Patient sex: M
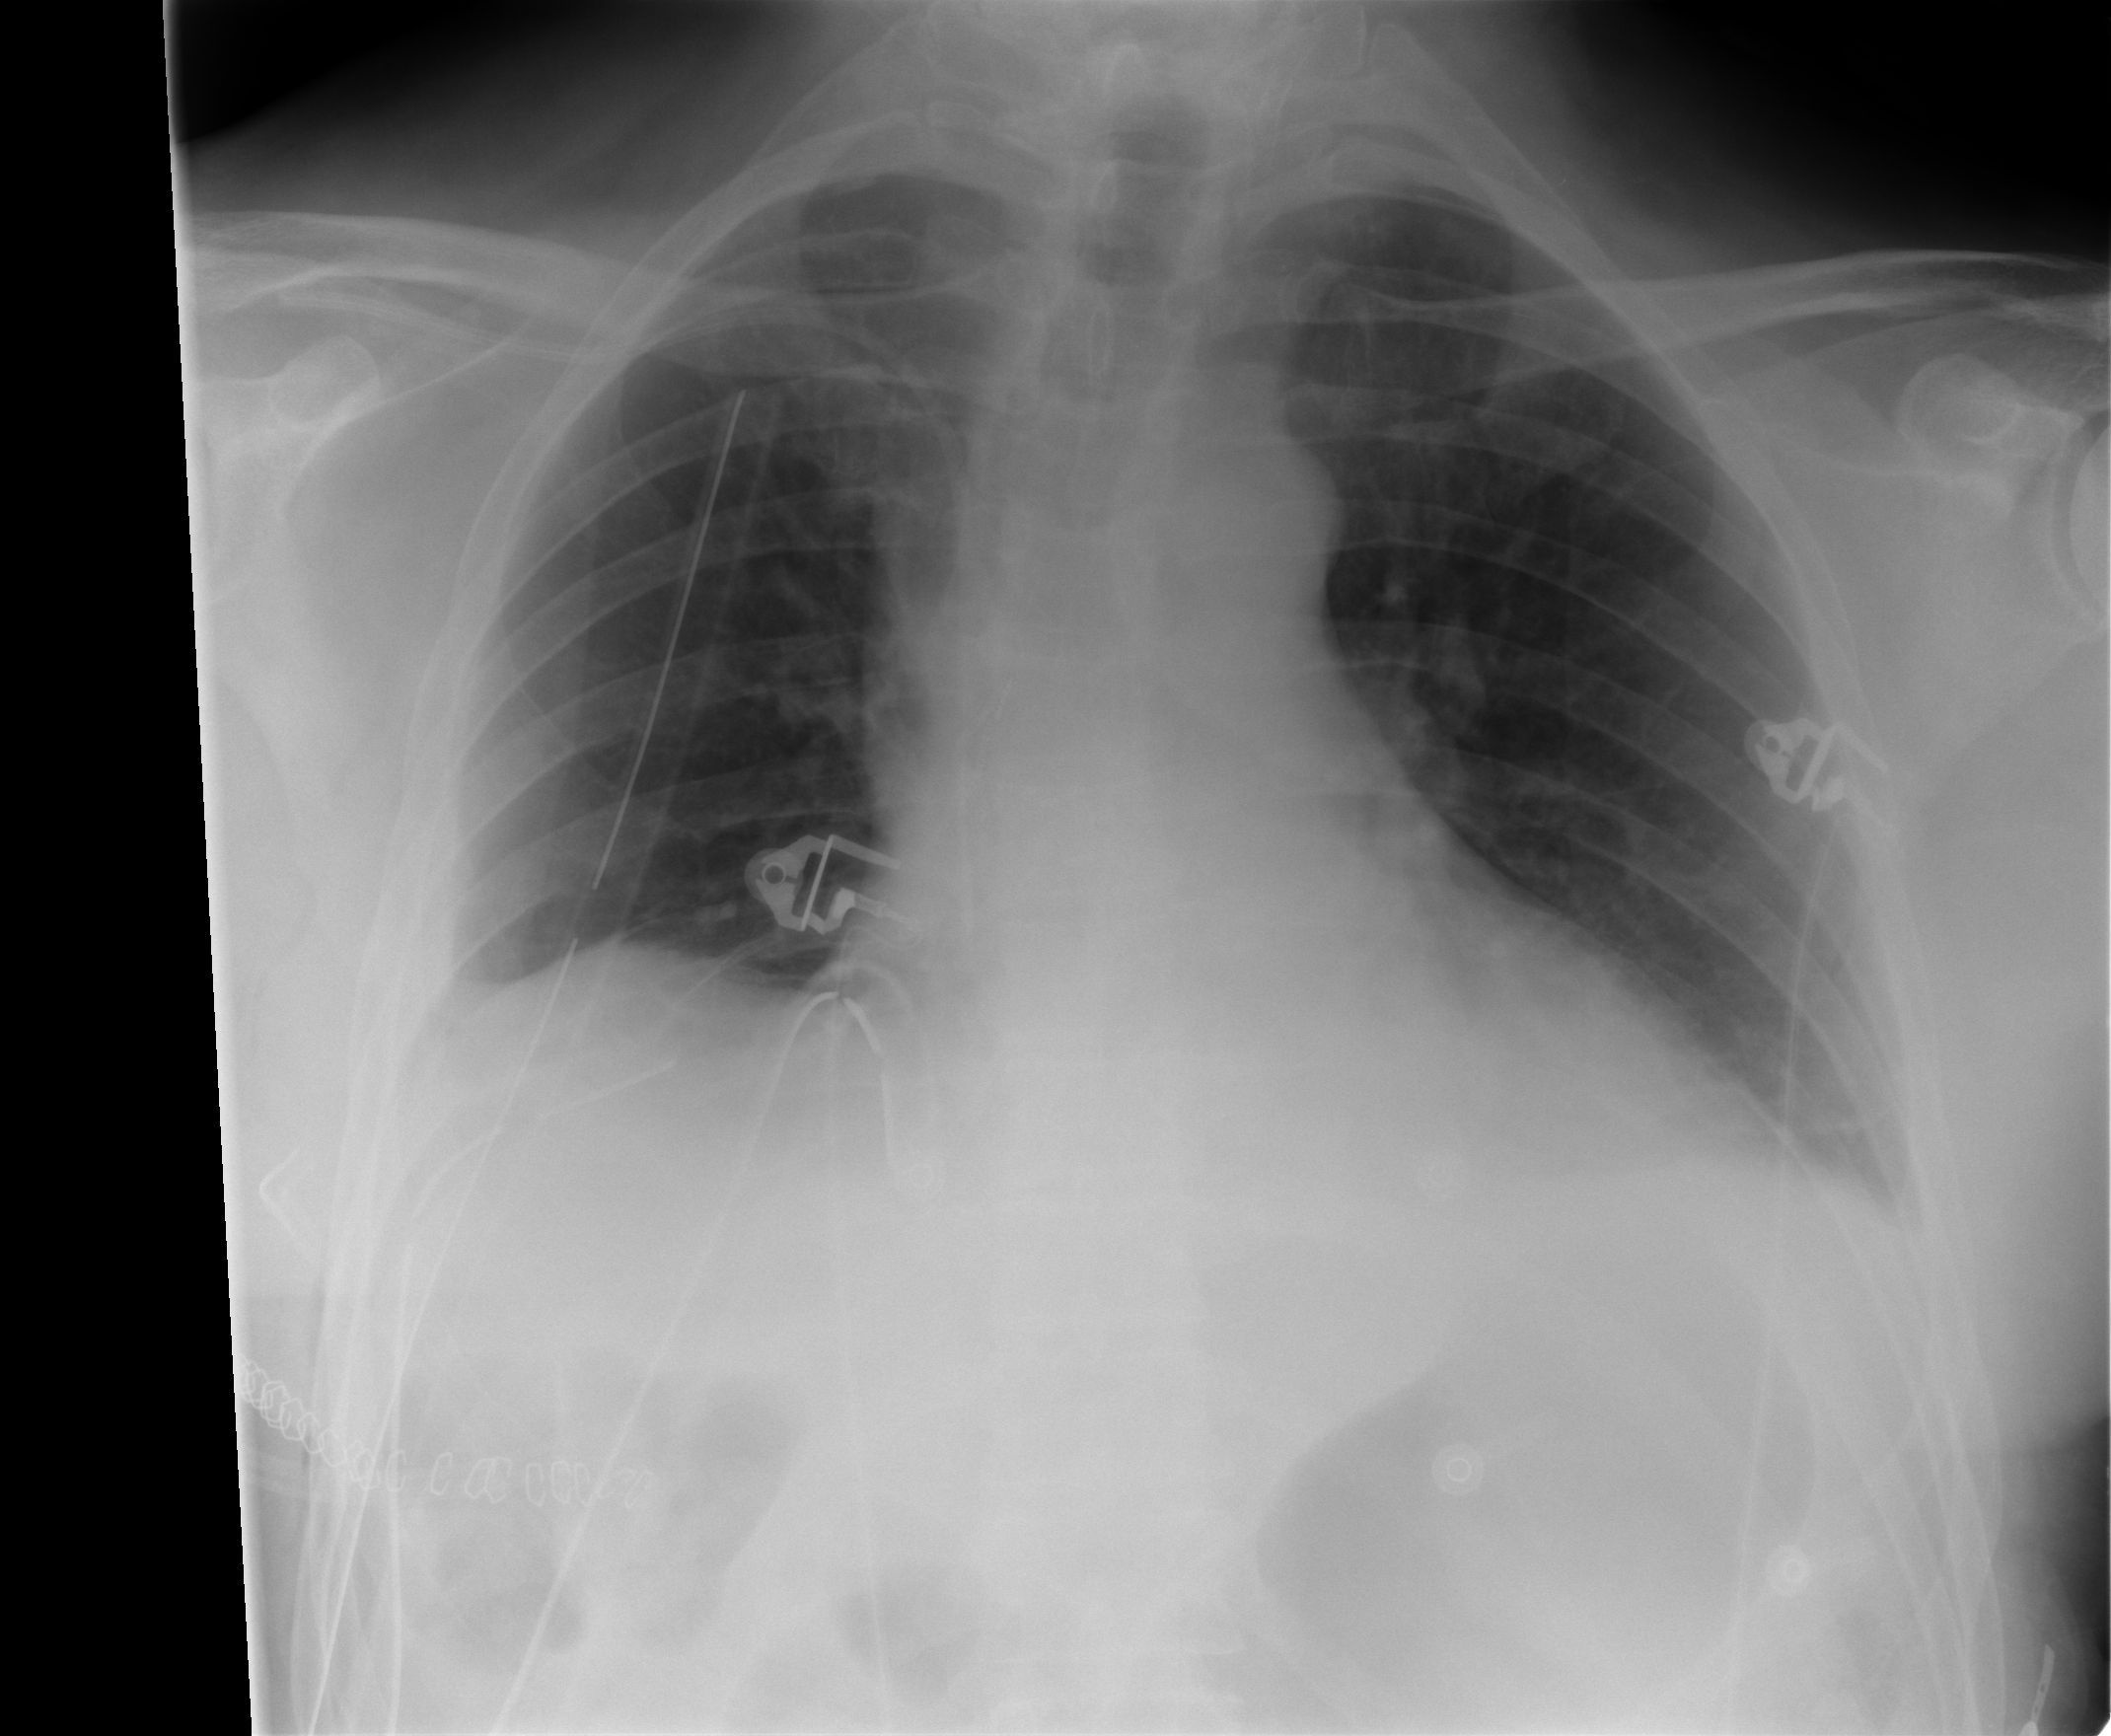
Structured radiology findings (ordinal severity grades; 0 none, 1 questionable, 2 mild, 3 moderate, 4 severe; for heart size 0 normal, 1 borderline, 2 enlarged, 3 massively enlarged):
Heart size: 2
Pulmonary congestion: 0
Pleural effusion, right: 1
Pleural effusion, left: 2
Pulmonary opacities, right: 0
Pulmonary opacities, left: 2
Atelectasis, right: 2
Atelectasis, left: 2